Question: Usually I just put together an app in any random way, as long as it works, but this means I don't pay any attention to any design patterns. My application currently makes extensive use of global variables (I carry an instance of my 'AppDelegate' in every view controller to access properties I declared in my 'AppDelegate.h'). Although it does what I want it to do, I've read this is not a good design practice.
So I want to start making my code "legit". However, I can't imagine my app right now without global variables. They are so important to the well-being of the app, but this must mean I'm doing something wrong, right? I just can't imagine how else I'd do some things. Take for example this:

You have two view controllers here, a 'SideViewController' and a 'MainViewController'. Using global variables, such as say if the entire application had one shared instance of 'SideViewController' and 'MainViewController' ('appDelegate.sideViewController' and 'appDelegate.mainViewController'), I can easily communicate between the two view controllers, so that if I press "News Feed" in my 'SideViewController', I can tell my 'MainViewController' to reload it's view.
I can't imagine, however, how this would be done if these were not global variables? If an event occurs in my 'SideViewController', how would I notify my 'MainViewController', in a way that is in accordance with design standards?
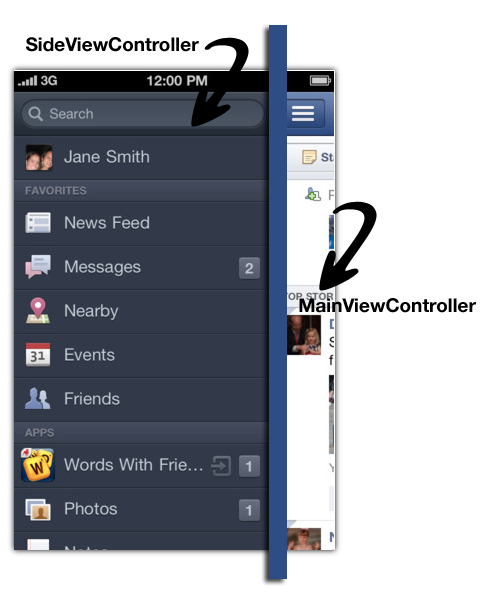
Answer: > I can't imagine, however, how this would be done if these were not
global variables? If an event occurs in my SideViewController, how
would I notify my MainViewController, in a way that is in accordance
with design standards?
The same way you do it now, except that the SideViewController gets its reference to the MainViewController from a different place.
How are these two view controllers created? It's likely that it happens in one of two ways:
1. One of the objects creates the other. In this case, maybe the MainViewController creates the SideViewController.
2. Some other object, such as the app delegate or another view controller, creates them both.
In the first case, the MainViewController has a reference to the SideViewController as soon as it creates it. It can store that reference in one of its own instance variables, so that it can always send messages to the SideViewController that it created. Similarly, the MainViewController can give the SideViewController a reference to itself (that is, to the MainViewController), and the SideViewController can store that and use it in the future to talk to its MainViewController.
The second case is similar -- if the app delegate (or some other object) creates both MainViewController and SideViewController, that object knows about both objects and can configure each with a reference to the other.
In both cases, the objects in question are able to communicate with each other just as easily as they ever did and there's no need for a global variable.
What I've explained above is perhaps the simplest way to accomplish what you asked for -- communication between two objects. There are a number of patterns that can be used to refine the relationship between those objects to make your code even better:
- Give SideViewController a delegate property, and define some protocol that establishes what SideViewController expects of its delegate. Implement that protocol in MainViewController. Make your MainViewController instance the SideViewController's delegate. SideViewController doesn't need to know exactly what type its delegate is -- it only cares that it's delegate implements the required protocol. This makes it easy to use SideViewController with something other than MainViewController if that opportunity arises, or to use it in a different project.- SideViewController may not even need a delegate -- it can simply broadcast notifications about certain events to any object that happens to be listening. This is particularly effective if more than one object might need to know about something that happens in SideViewController, or if the objects that care about SideViewController's actions might change.- Instead of telling MainViewController that something has changed, SideViewController just changes the data in the model. Whenever the MainViewController's view appears (or any other view controller's view, for that matter), the controller reads the data from the model and redisplays itself.
If you're interested, you might want to pick up a copy of Erik Buck's , which explains these patterns and many others in great detail. Don't feel like you have to learn it all at once, or that it's all too much trouble. Learn a little bit at a time and see how it improves (or doesn't) your projects.